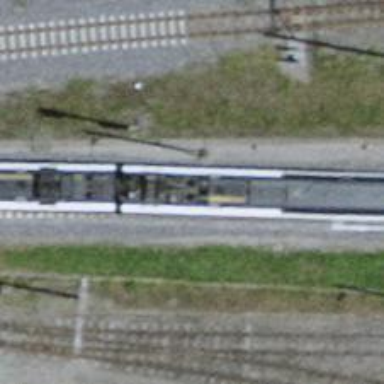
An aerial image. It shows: Railway switch.